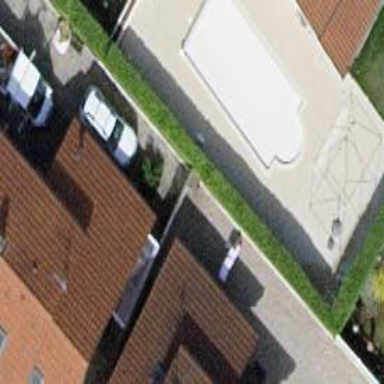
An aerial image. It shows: Swimming pool located in leisure land.